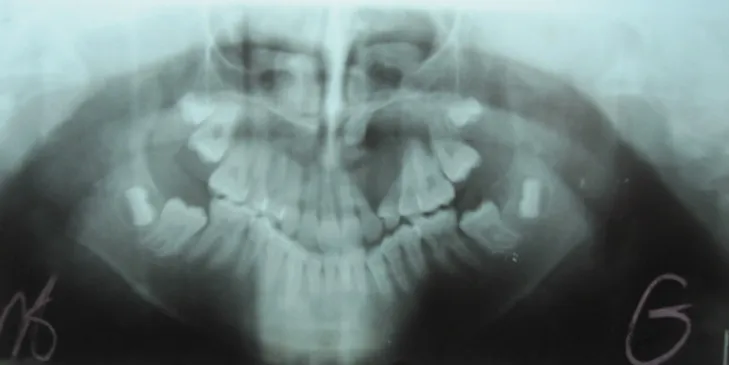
preoperative orthopantomography radiography, showing an expansive lesion of the anterior left maxilla involving the nasal cavity and extending superiorly closely to the floor of the maxillary sinus. The canine is impacted.
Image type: radiology (x_ray)